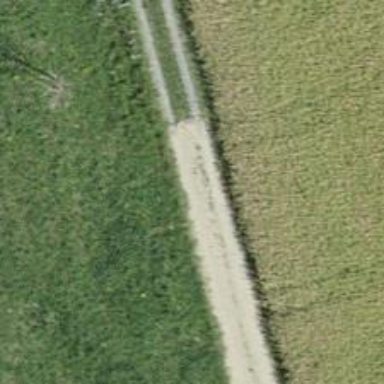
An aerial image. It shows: Track with compacted grade 2 surface.